Field crop: maize
Growth stage: 2
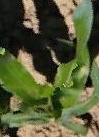
Species: maize